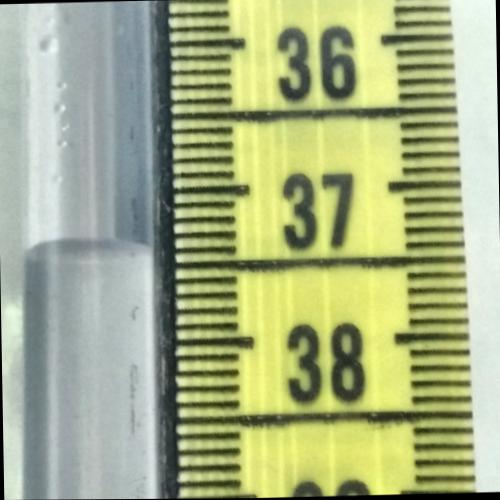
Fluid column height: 37.4 cm